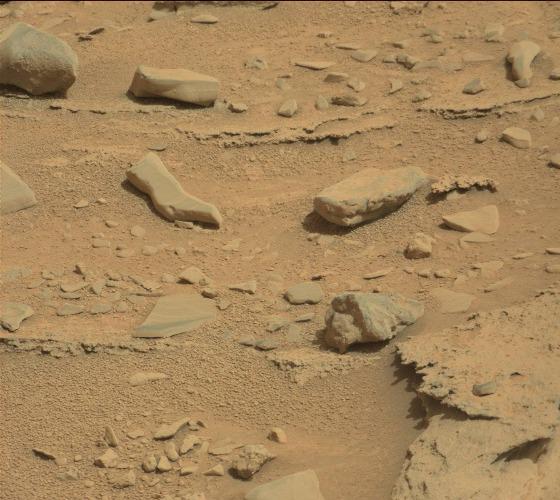
Terrain classes present: Bedrock, Gravel / Sand / Soil, Rock, Shadow